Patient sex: F
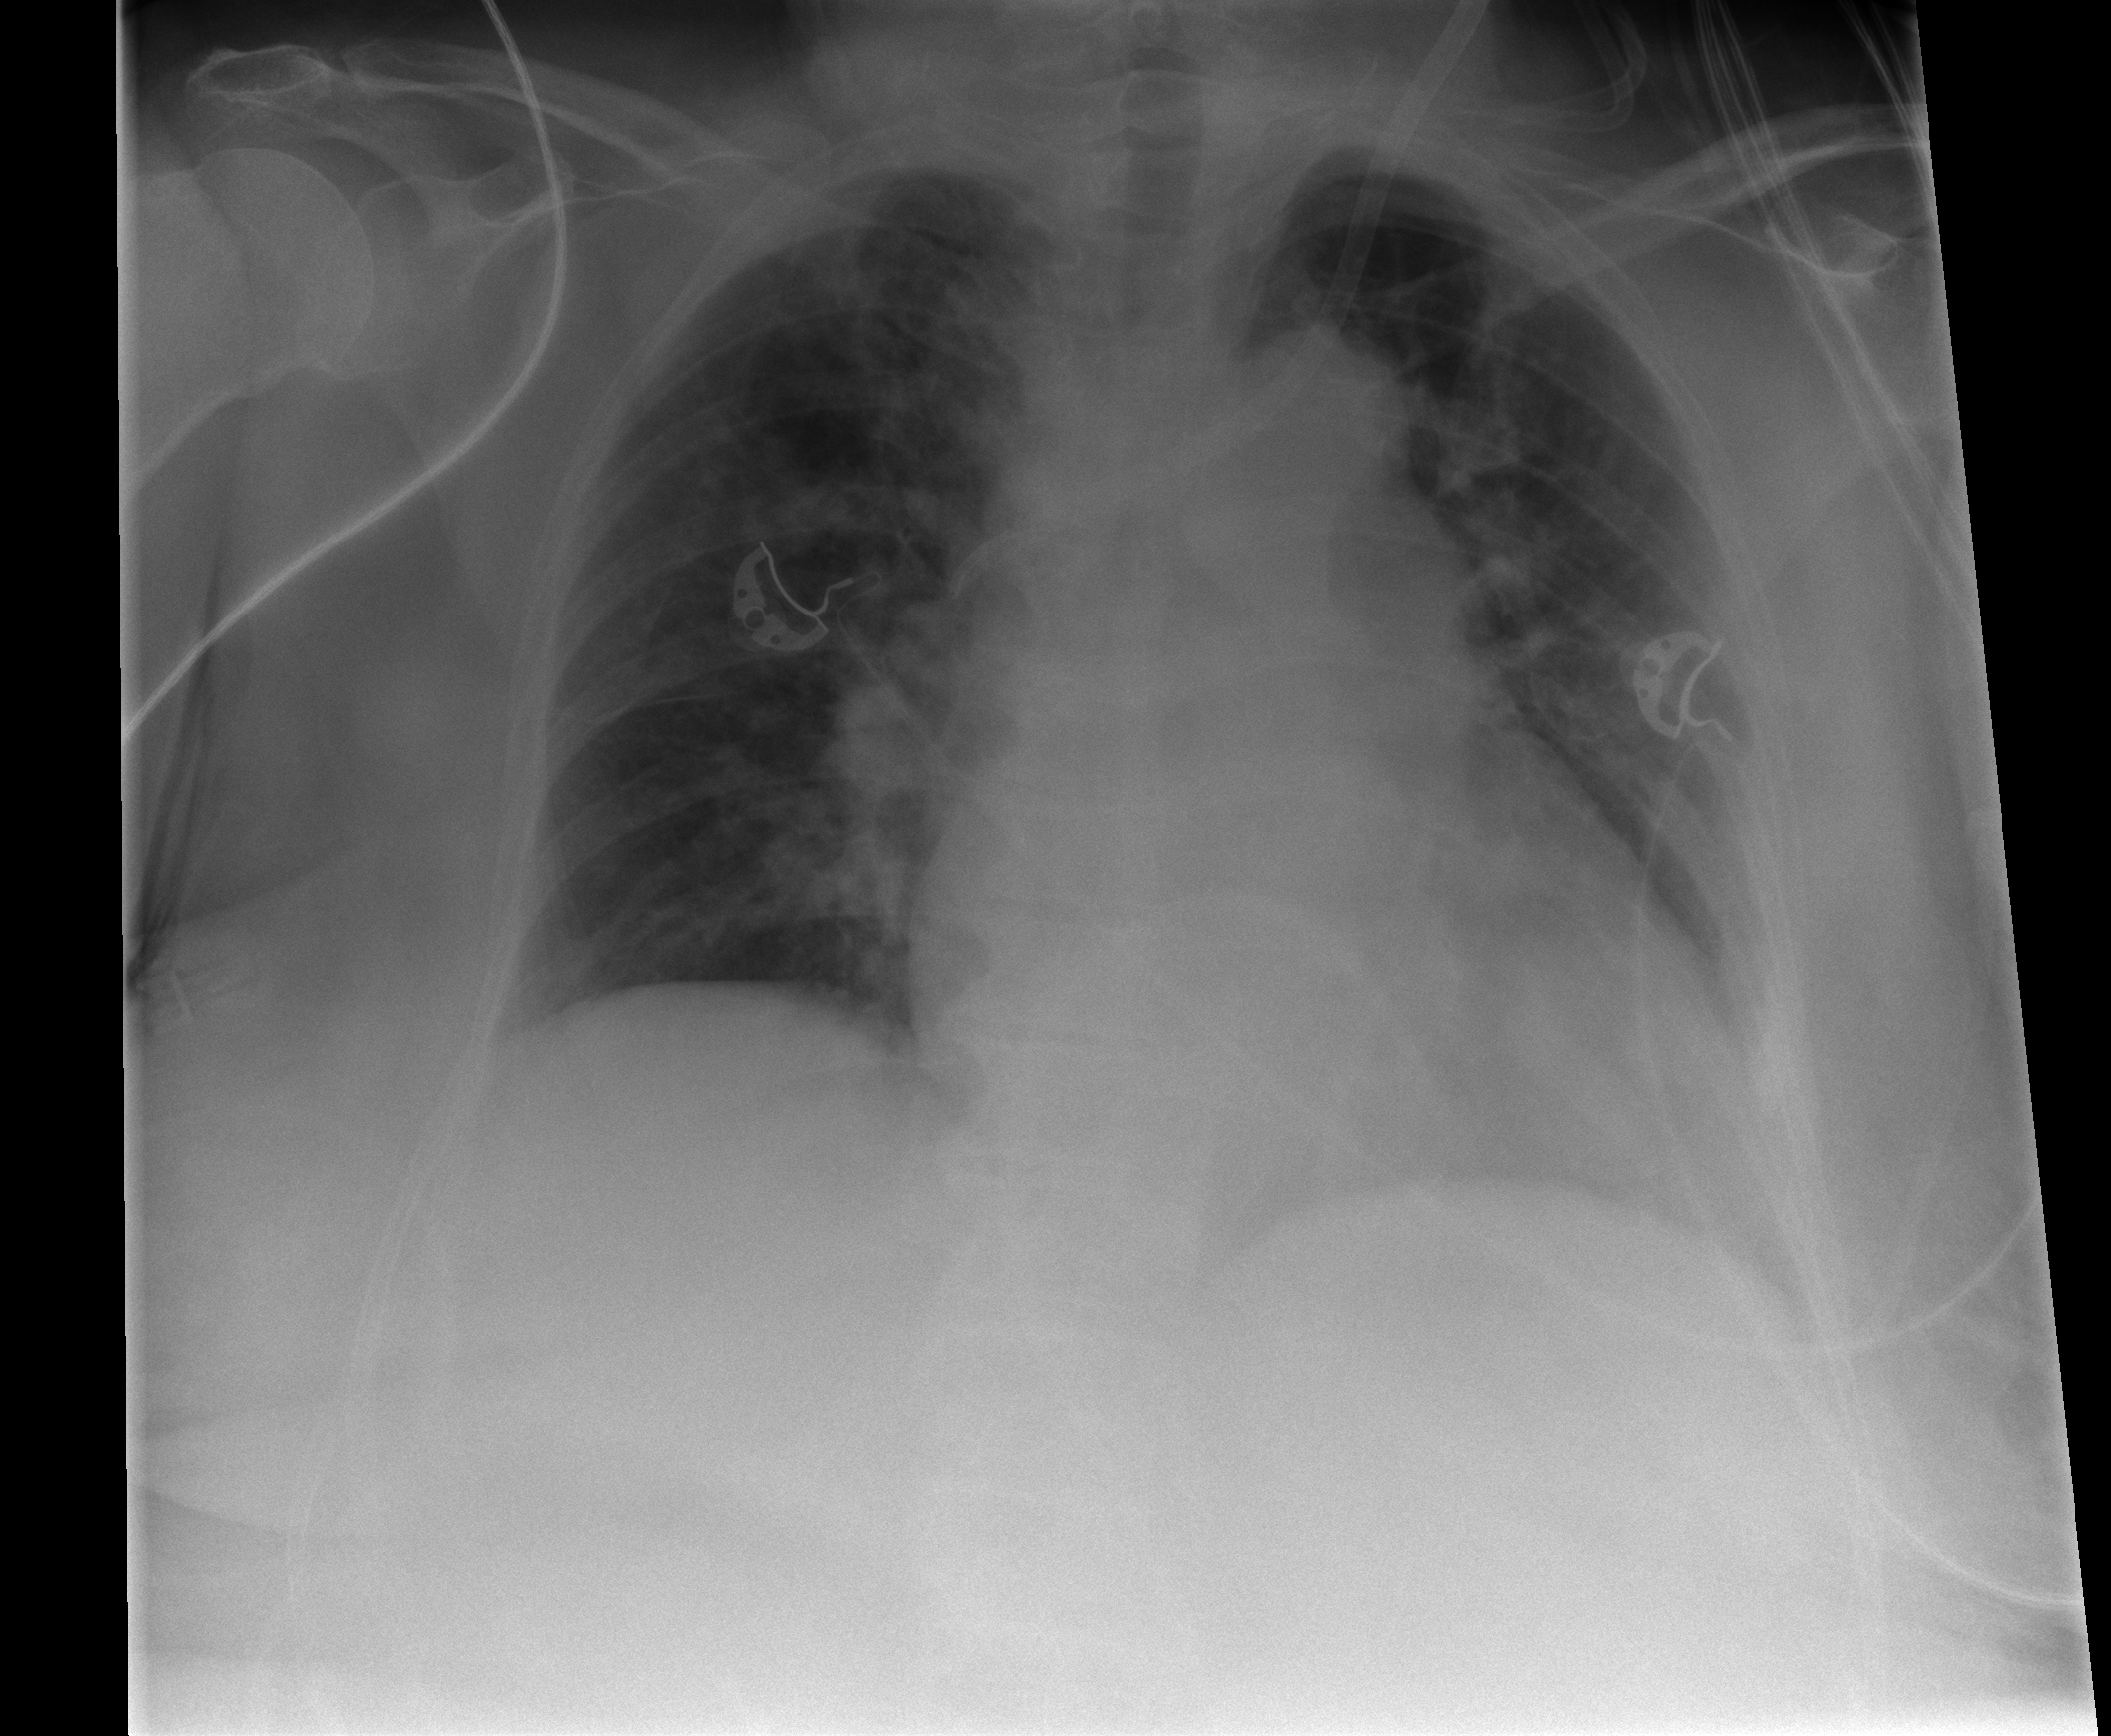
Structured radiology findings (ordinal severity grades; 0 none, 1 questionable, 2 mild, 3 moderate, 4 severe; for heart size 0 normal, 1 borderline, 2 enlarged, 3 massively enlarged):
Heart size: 2
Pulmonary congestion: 2
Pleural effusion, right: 0
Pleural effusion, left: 0
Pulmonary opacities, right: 0
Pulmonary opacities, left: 0
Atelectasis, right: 0
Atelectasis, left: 0